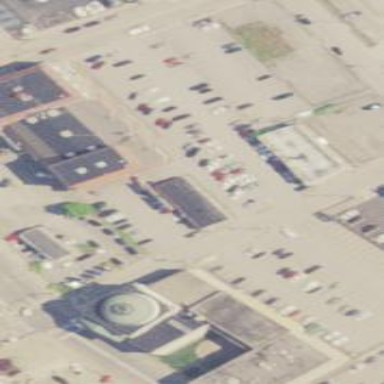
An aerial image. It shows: Social center housed in building.